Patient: sex F, age 80
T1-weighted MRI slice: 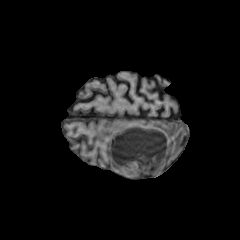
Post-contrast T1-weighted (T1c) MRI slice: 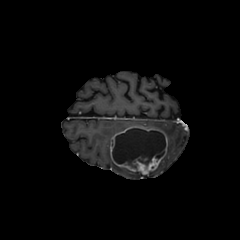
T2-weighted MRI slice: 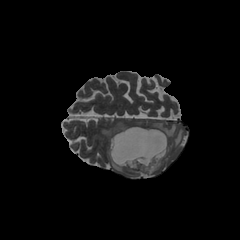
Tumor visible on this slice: yes
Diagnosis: Glioblastoma, IDH-wildtype
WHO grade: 4